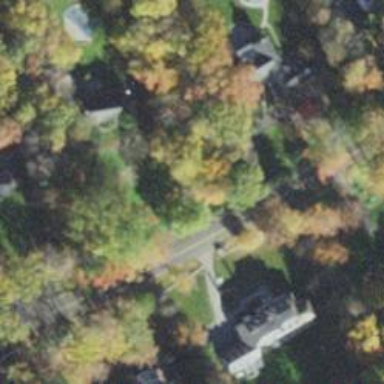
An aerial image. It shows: Driveway leading to service road.